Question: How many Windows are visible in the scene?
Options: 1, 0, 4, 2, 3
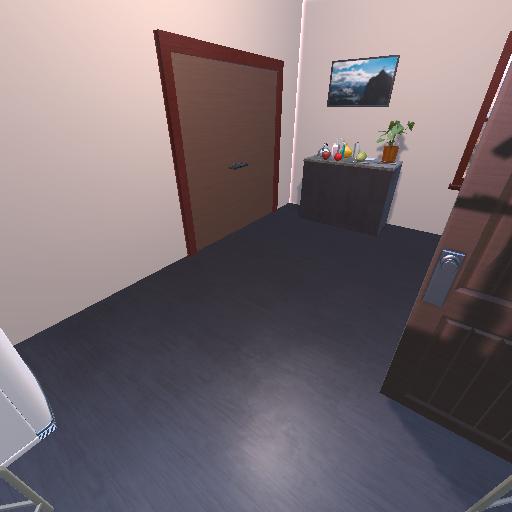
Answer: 1